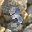
Label: 3